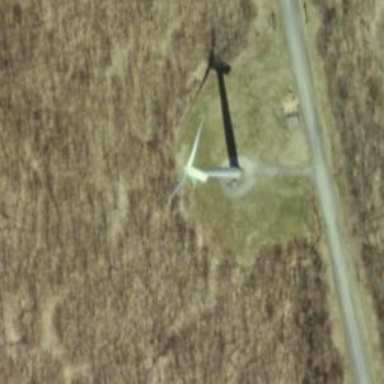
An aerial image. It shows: Wind generator powered by horizontal axis wind turbine.